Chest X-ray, PA view. Patient: 44 years old, sex F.
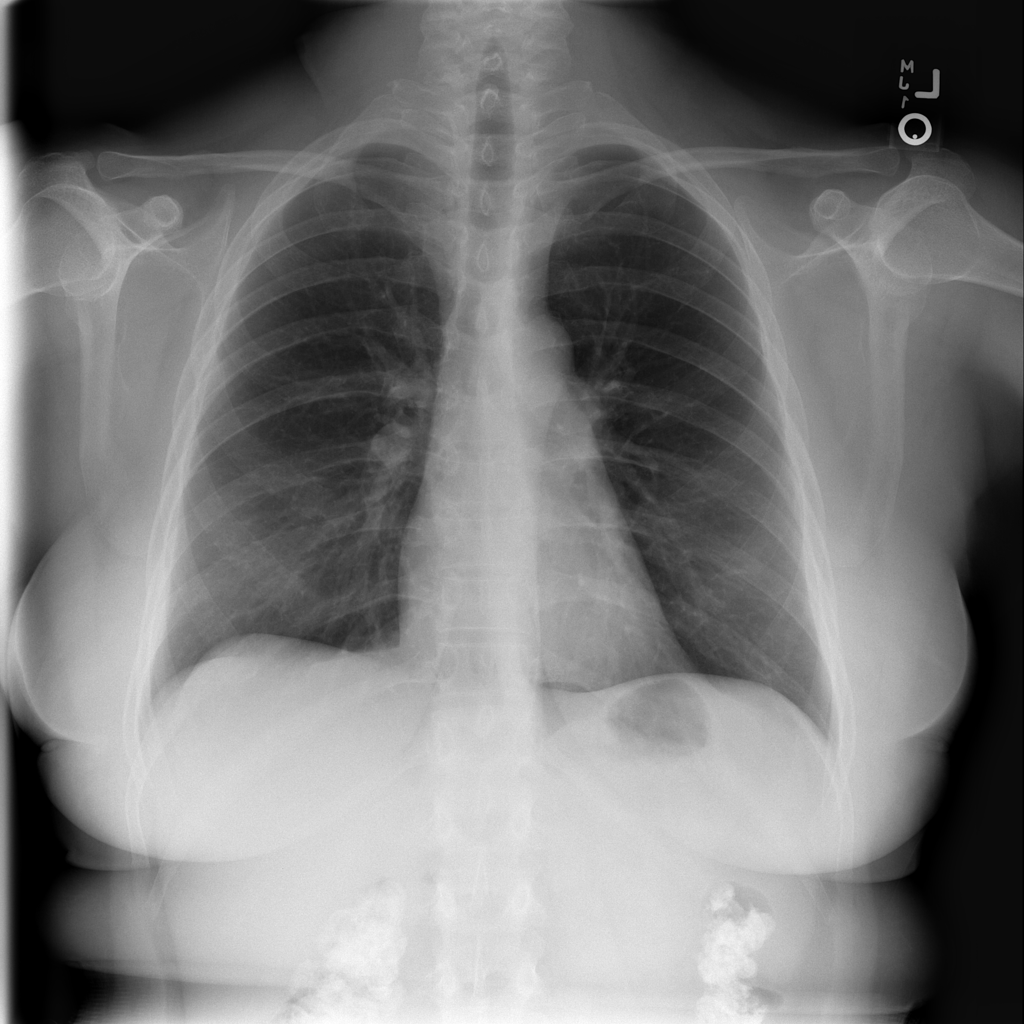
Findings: No Finding